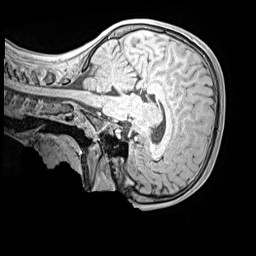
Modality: MP2RAGE
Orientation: sagittal
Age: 11
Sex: female
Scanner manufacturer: siemens
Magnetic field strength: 3 T
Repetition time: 4 s
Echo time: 0.00299 s